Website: home-depot
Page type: customer-info-address
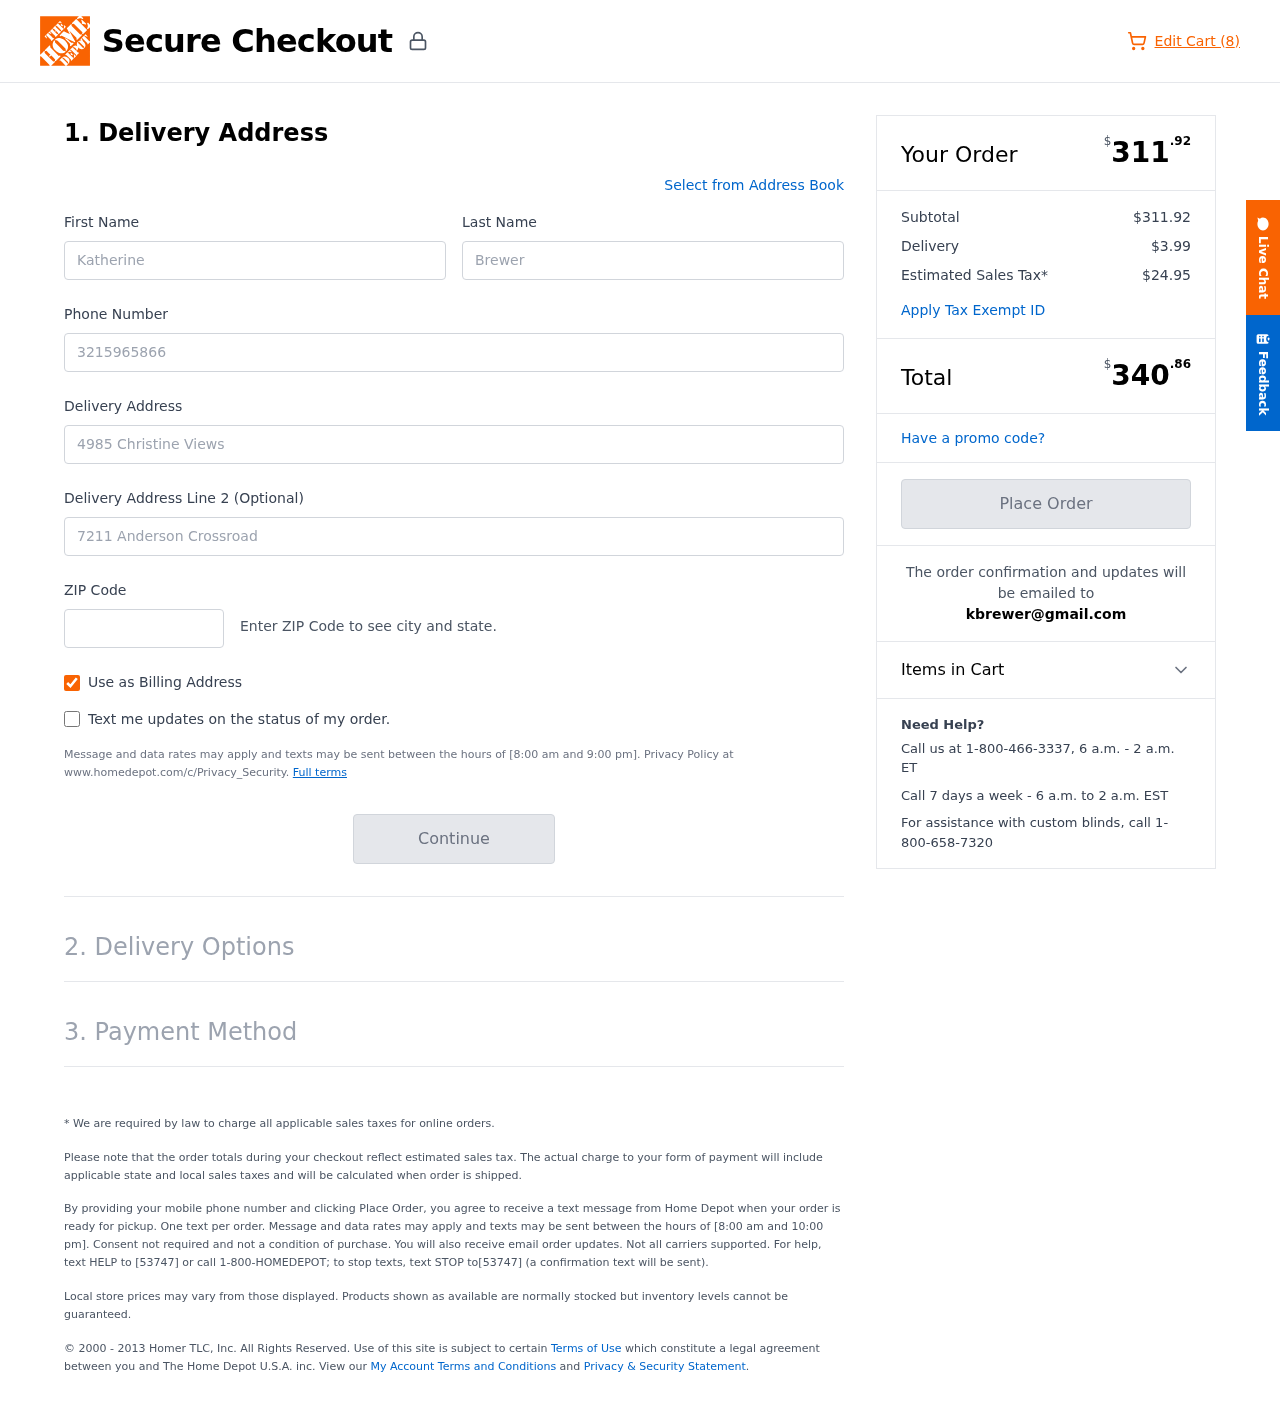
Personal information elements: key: PII_EMAIL
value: kbrewer@gmail.com
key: PII_FIRSTNAME
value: Katherine
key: PII_LASTNAME
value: Brewer
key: PII_PHONE
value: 3215965866
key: PII_POSTCODE
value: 40927
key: PII_STREET
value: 4985 Christine Views
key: PII_STREET2
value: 7211 Anderson Crossroad Apt. 239
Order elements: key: ORDER_NUM_ITEMS
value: Edit Cart (8)
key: ORDER_SUBTOTAL_HEADER
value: $311.92
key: ORDER_SUBTOTAL
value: $311.92
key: ORDER_SHIPPING_COST
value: $3.99
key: ORDER_TAX
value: $24.95
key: ORDER_TOTAL2
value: $340.86